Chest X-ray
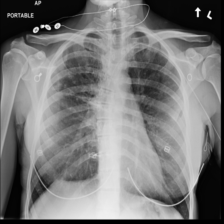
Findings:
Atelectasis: negative
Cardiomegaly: negative
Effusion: negative
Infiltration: negative
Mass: negative
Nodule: negative
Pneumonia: negative
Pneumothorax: negative
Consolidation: negative
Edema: negative
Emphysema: negative
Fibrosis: negative
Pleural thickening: negative
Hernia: negative